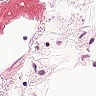
Metastatic tissue present: no